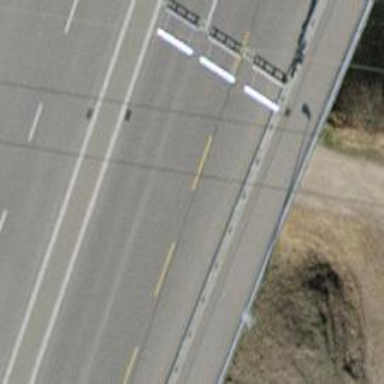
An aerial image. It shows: Primary highway bridge with asphalt surface and separate sidewalk.